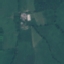
Land use / land cover class: Pasture